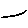
Label: bird